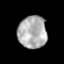
Tissue: prostate
Cell type: T cells
Senescence score: 0.3496
Nuclear area (px): 914
Mean DAPI intensity: 174.521